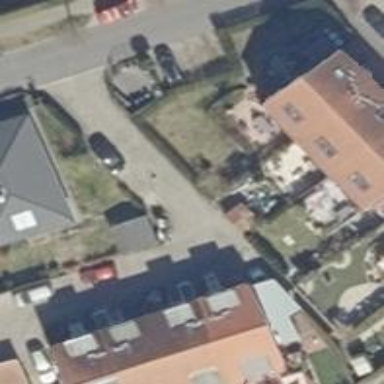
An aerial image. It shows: Living street.